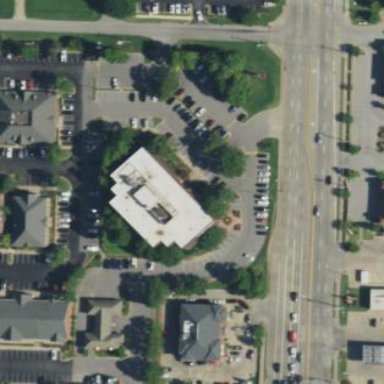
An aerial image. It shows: Office building.